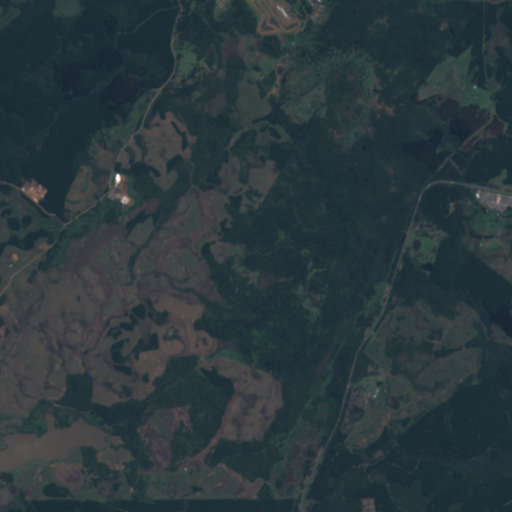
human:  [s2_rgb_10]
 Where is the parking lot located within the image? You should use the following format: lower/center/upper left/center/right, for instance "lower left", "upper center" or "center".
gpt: The parking lot is located in the upper center of the image.
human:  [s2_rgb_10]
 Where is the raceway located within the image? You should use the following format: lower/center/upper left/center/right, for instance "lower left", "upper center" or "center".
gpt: The raceway is located in the upper center of the image.
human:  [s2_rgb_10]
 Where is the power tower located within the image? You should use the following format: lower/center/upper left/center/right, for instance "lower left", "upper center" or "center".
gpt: There is no power tower in the image.